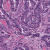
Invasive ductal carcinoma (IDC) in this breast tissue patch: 1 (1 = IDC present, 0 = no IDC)